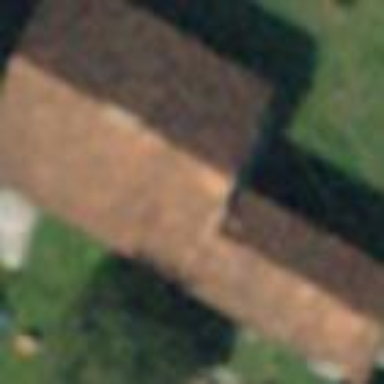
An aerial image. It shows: Barn.